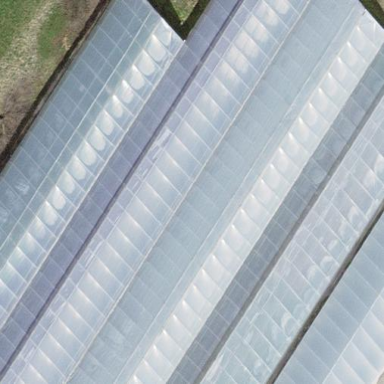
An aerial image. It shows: Greenhouse.